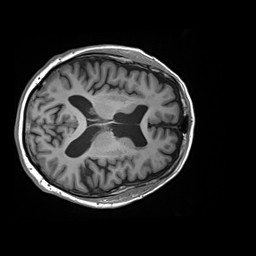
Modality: T1w
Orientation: axial
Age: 79
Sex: male
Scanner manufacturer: siemens
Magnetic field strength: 3 T
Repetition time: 2.2 s
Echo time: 0.00245 s